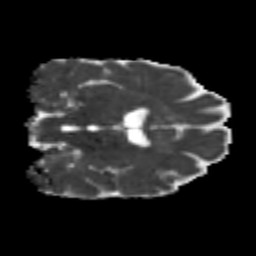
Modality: MD
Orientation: coronal
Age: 24
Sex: male
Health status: healthy
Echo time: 0.074 s